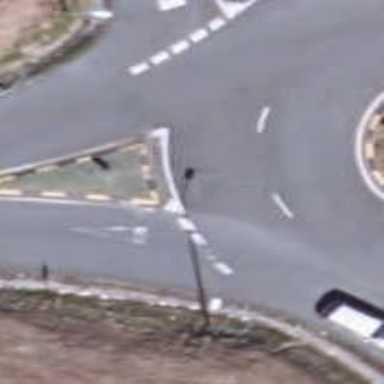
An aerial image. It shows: Road with "give way" sign.